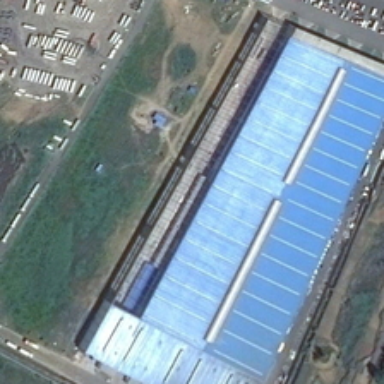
Near the blue factory is a grassy ground and two parking lots with rows of vans  which is located near the road .